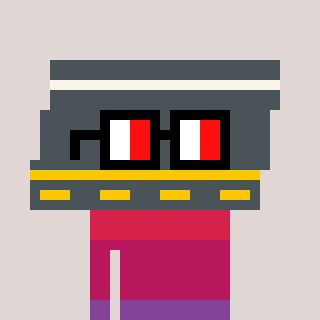
a pixel art character with square glasses with black frames and red eyes, a road-shaped head and a foggrey-colored body on a warm background